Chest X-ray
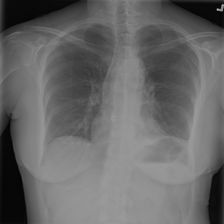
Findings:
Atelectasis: negative
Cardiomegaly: negative
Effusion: positive
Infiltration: negative
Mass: negative
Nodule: negative
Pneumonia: negative
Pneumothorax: positive
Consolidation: negative
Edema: negative
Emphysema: negative
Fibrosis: negative
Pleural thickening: negative
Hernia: negative